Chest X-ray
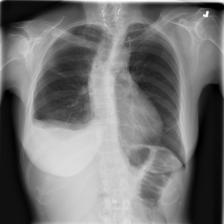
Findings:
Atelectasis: negative
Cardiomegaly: negative
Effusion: negative
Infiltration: negative
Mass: negative
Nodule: negative
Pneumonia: negative
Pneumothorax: negative
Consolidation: negative
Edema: negative
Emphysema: negative
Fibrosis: negative
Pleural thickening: negative
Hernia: negative